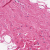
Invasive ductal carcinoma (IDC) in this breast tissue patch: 0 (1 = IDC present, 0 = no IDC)